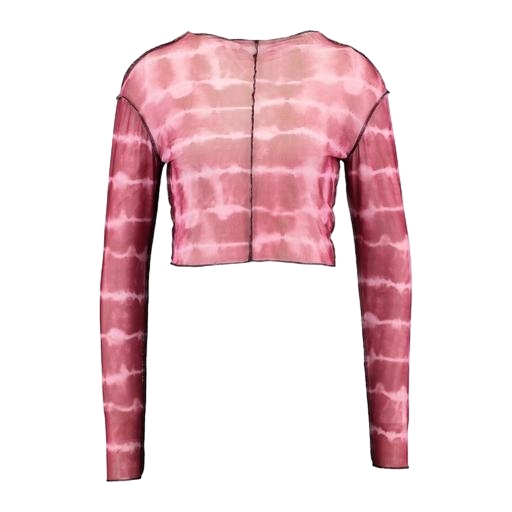
pink shibori-print tee, pink long sleeve crop top, pink tie dye blouse, white background